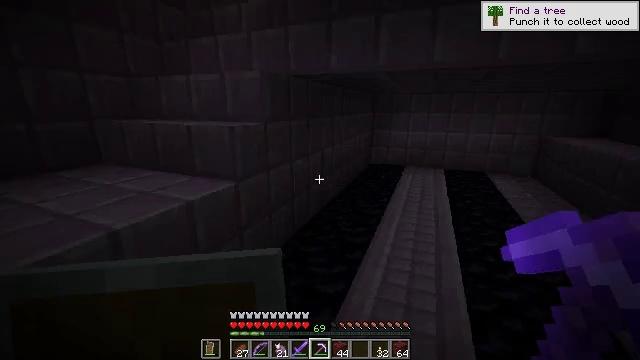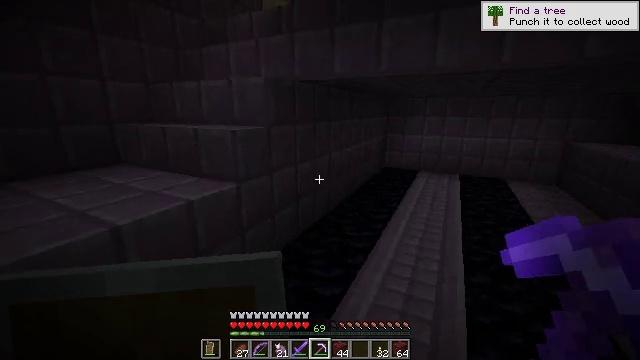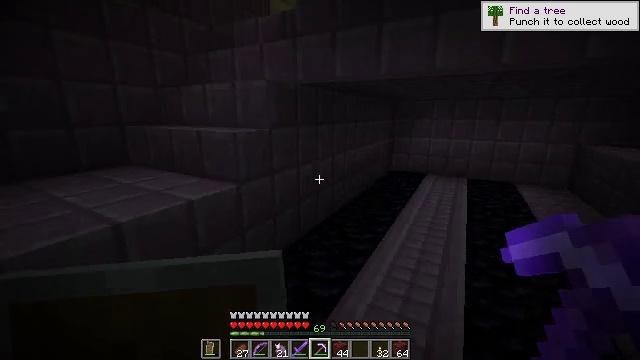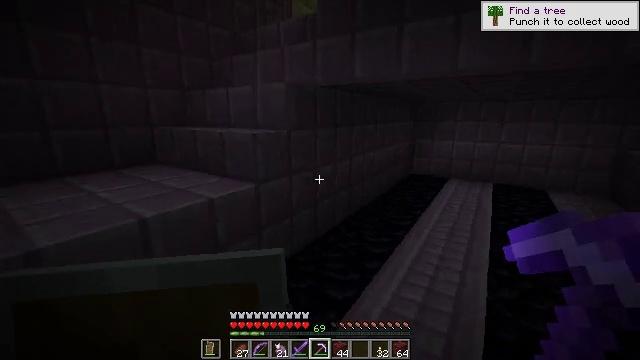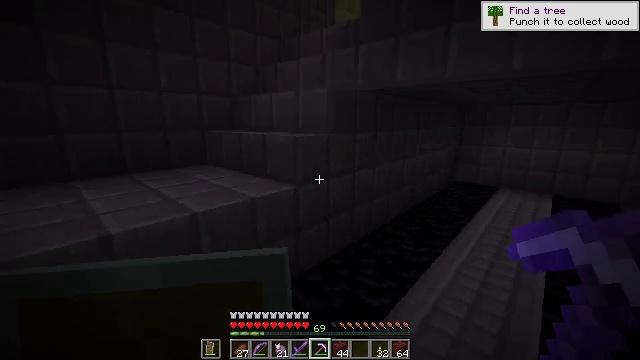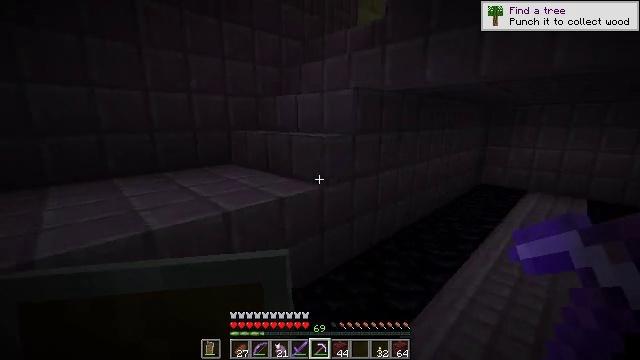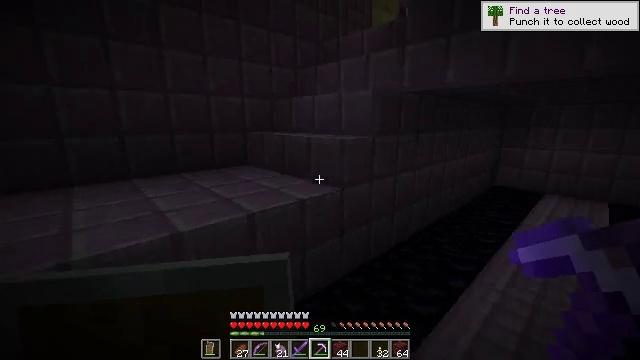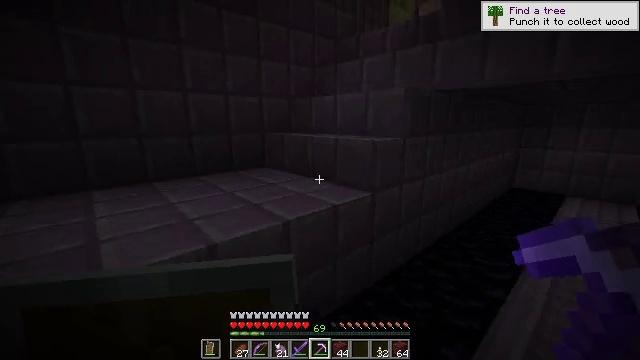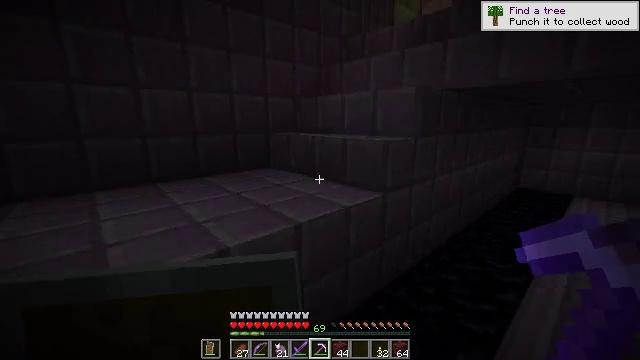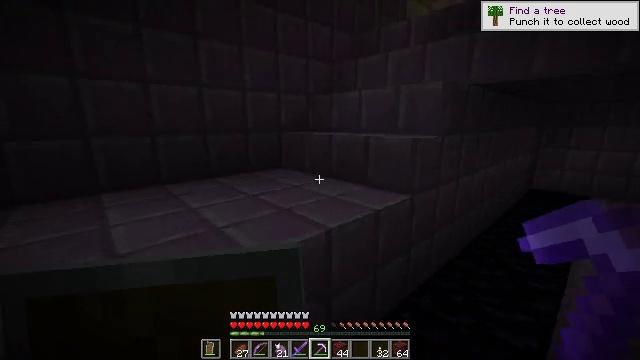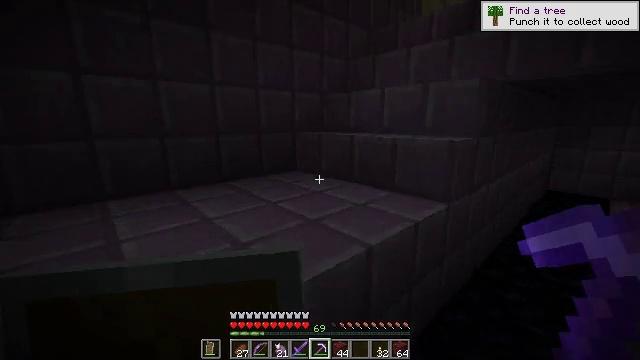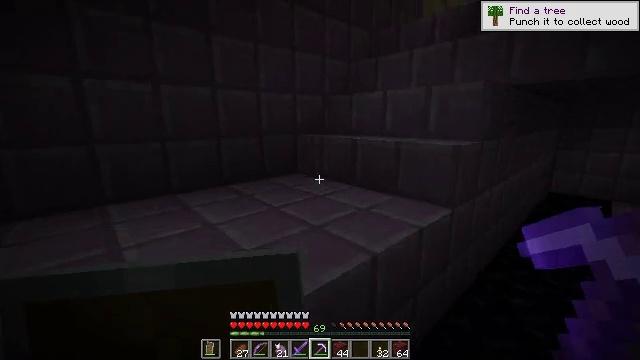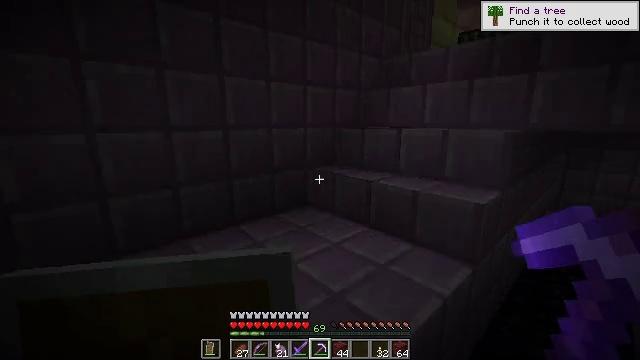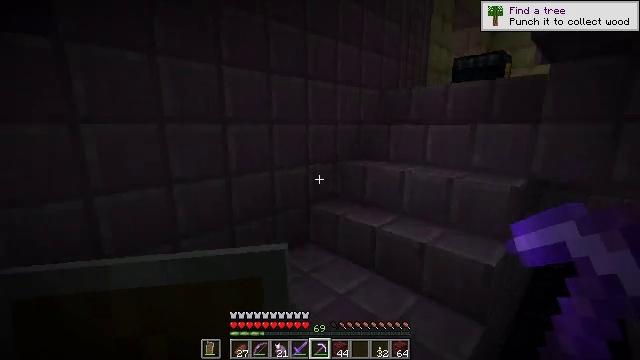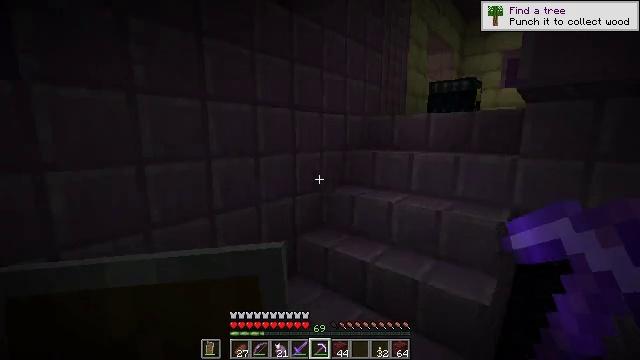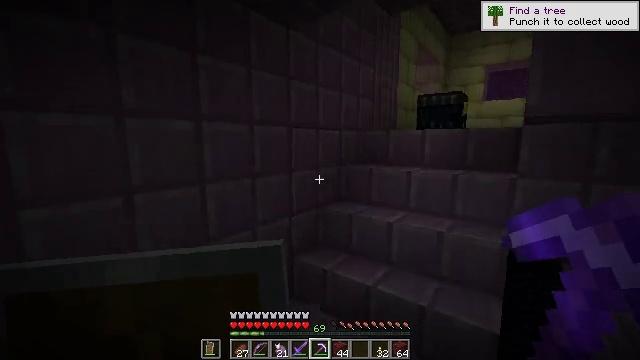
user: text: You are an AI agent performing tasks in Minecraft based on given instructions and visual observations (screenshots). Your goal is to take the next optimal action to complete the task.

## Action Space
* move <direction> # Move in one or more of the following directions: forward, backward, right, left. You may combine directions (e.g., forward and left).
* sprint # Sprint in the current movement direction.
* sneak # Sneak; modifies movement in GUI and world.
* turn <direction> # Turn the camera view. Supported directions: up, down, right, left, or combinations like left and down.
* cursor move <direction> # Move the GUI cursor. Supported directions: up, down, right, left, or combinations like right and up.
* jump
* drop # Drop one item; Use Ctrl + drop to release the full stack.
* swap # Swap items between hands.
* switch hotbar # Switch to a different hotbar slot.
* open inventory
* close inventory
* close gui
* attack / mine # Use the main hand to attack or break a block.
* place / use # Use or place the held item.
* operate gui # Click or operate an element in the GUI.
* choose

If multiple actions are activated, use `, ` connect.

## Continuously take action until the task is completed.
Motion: motion action
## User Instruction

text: Retrieve the ender chest safely.
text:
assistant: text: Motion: turn left
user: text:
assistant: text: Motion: turn left
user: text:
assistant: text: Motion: turn left
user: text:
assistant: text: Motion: move left, turn left
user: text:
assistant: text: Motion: move left, turn left
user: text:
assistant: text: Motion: move forward and move left, turn left
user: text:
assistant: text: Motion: move forward and move left
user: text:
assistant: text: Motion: move forward and move left
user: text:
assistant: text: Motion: move forward and move left
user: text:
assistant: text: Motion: move forward and move left
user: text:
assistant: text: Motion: move forward and move left, jump
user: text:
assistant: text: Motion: move forward and move left, jump
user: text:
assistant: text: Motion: move forward and move left, turn right, jump
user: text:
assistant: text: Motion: move forward and move left, turn right and up, jump
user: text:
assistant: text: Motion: move forward and move left, turn right and up
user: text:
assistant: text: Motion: move forward and move left, turn right and up
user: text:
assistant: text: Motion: move forward and move left, turn right
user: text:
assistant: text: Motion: move forward and move left, turn right
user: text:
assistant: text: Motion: move forward and move left, turn right
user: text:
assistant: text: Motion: move forward and move left, turn right
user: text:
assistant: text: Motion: move forward and move left, turn right
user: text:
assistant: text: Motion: move forward and move left, turn right
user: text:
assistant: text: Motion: move forward and move left, turn right
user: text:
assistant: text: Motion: move forward, turn right
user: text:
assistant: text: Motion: move forward
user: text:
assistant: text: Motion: move forward
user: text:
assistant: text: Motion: move forward
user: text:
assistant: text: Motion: move forward
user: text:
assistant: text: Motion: move forward
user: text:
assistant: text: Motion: move forward